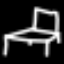
Label: chair